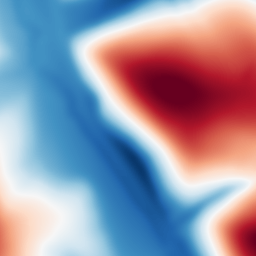
Category: multiscale
Decomposition family: dog
Decomposition parameters: sigma_low: 5
sigma_high: 100
Upsampling method: quadratic
Upsampling parameters: scale: 8
Upsampling scale: 8